Question: I generated an executable file with PyInstaller, but when I want to launch the application the console window shows me, that it couldn't find a directory or file. I checked the location and the folder "_MEI55762" is indeed not present.

Did anyone have this issue before?
Below the part of the code, where I think the error should be located. I think it has something to do with the imports of the "jsonrpclcient" package. I didn't post the full code with the all the GUI lines, since I think it will not help. If I am wrong please let me know.
'''
import os
import sys
import requests
import json
import pyvisa
import time
from datetime import datetime
import threading
import signal
from jsonrpcclient import *
from jsonrpcclient.clients.http_client import HTTPClient
from jsonrpcclient.requests import Request
from tkinter import *
from tkinter import ttk
import traceback
print("-----------------------------------------")
print(" Q-Center V0.1 ")
print("-----------------------------------------")
port = ":8080"
rm = pyvisa.ResourceManager()
def listArticles():
for attempt in range (3): #Will be executed 3 times in case an error occurs
print('List Articles:')
try: #First try this
client = HTTPClient("http://" + ipEntry.get() + port)
response = client.send(Request("list_articles"), timeout=5)
print(response.data.result)
print('Success!')
except: #If an error occurs, call the print function and let the user know
print('An error occured!')
rebootPeacock()
else: #If no error occurs, stop trying
break
else: #If no attempt was successful, print that all 3 attempts failed. ONLY EXCUTED WHEN THE LOOP DOES'T BREAK.
print('All 3 attempts failed!')
answer = response.data.result
pkReply.insert(END, answer)
pkReply.insert(END, '
')
'''
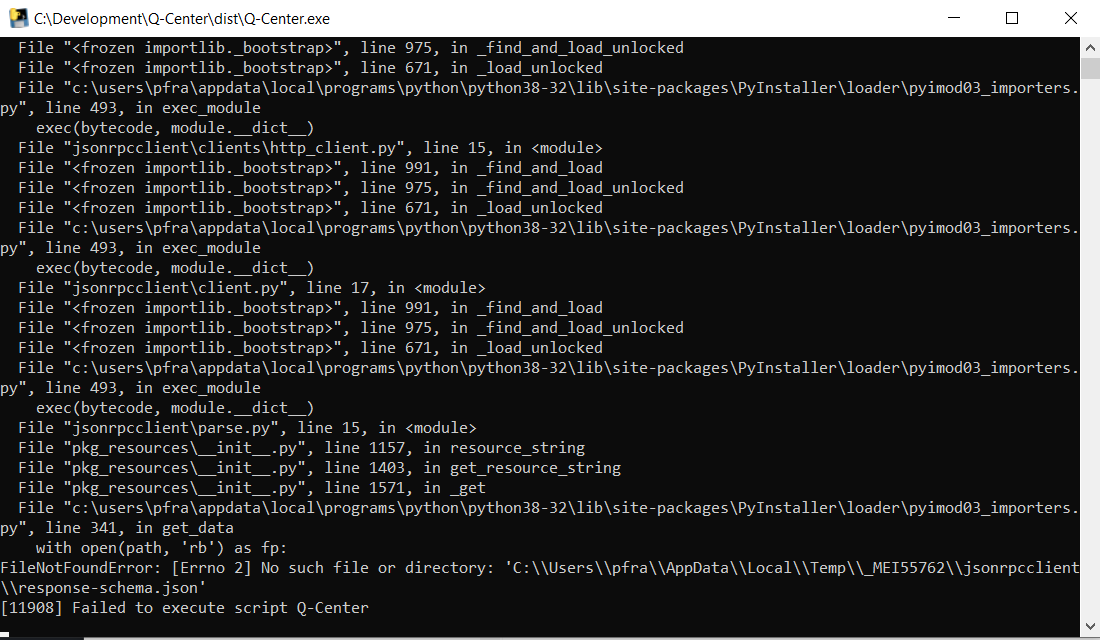
Answer: The solution is to tell PyInstaller to add the "response-schema.json" file which is located at "C:\Users\pfra\AppData\Local\Programs\Python\Python38-32\Lib\site-packages\jsonrpcclient".
So the command should look like:
'''
pyinstaller --add-file "C:\Users\pfra\AppData\Local\Programs\Python\Python38-32\Lib\site-packages\jsonrpcclient.response.schema.json;."
'''